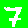
Digit: 7